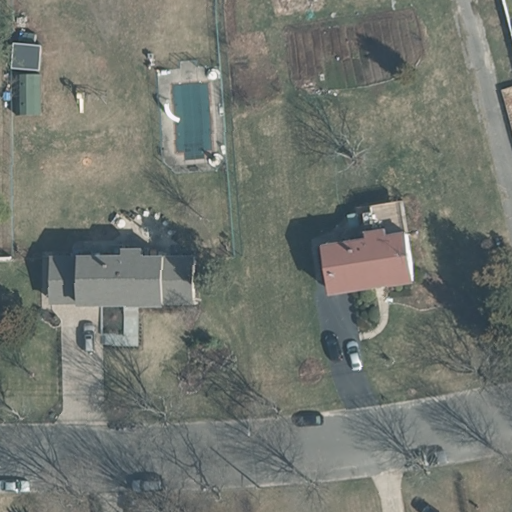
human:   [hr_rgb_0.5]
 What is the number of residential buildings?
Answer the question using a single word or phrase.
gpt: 2

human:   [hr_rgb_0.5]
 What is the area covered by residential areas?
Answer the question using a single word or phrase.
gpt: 9196m2

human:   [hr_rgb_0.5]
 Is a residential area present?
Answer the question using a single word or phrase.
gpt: yes

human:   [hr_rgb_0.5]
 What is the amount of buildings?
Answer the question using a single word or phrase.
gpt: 2

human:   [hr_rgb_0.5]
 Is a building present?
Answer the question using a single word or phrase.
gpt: yes

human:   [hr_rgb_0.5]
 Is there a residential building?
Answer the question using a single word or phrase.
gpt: yes

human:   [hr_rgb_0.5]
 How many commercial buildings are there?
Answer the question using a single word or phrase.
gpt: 0

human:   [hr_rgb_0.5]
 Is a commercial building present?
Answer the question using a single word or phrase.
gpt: no

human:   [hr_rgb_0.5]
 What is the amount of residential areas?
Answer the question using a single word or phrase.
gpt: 1

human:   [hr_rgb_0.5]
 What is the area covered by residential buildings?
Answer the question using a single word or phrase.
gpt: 476m2

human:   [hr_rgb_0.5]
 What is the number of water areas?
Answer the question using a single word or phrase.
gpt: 0

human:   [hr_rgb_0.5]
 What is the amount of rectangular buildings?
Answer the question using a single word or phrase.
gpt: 0

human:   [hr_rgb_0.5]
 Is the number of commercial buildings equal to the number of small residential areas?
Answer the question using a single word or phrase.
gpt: yes

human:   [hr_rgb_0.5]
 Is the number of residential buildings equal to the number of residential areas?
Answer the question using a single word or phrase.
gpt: no

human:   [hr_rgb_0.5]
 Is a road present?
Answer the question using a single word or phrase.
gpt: yes

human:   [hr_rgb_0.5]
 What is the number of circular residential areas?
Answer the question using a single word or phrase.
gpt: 0

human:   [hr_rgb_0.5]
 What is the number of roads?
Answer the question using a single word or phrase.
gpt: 1

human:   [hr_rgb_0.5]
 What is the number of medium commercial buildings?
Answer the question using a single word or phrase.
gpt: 0

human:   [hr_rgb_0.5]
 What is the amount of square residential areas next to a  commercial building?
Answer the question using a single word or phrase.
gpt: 0

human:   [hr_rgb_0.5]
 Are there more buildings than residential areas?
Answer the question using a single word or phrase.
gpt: yes

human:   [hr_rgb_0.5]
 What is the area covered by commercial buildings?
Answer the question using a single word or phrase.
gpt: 0m2

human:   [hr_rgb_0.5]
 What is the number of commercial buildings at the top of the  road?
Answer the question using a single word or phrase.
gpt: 0

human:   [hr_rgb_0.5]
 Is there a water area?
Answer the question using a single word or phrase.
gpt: no

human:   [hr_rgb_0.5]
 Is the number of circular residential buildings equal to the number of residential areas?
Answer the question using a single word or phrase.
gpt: no

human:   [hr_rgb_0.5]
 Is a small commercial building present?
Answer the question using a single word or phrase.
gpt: no

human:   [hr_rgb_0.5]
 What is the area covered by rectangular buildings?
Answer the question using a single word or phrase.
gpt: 0m2

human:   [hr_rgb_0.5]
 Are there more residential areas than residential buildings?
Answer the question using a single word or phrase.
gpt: no

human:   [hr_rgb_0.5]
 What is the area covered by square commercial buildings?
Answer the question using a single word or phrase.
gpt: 0m2

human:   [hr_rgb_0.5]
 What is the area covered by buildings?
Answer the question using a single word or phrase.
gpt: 476m2

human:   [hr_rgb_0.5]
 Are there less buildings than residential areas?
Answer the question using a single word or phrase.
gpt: no

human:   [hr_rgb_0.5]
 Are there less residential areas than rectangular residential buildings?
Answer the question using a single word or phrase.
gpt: no

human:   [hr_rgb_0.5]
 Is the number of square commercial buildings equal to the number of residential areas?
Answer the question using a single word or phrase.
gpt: no

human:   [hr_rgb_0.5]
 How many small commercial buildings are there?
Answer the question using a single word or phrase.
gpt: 0

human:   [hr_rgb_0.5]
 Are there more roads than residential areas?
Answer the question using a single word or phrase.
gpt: no

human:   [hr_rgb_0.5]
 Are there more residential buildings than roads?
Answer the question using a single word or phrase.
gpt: yes

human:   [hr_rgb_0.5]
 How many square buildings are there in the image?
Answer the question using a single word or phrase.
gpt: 0

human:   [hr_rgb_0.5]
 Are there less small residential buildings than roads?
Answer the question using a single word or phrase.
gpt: yes

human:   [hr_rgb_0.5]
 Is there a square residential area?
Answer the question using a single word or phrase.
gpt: no

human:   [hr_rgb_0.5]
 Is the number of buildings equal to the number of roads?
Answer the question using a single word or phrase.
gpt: no

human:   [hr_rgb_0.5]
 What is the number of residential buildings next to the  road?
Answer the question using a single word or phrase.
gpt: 2

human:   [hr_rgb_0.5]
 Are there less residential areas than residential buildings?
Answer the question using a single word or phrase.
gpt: yes

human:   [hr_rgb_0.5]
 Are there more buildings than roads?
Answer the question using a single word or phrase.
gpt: yes

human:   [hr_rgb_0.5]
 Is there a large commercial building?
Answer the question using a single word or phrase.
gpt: no

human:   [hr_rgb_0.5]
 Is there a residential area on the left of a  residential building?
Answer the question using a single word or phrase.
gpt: yes

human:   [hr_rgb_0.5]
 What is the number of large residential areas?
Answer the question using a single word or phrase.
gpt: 1

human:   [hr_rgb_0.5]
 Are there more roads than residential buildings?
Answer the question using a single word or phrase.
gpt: no

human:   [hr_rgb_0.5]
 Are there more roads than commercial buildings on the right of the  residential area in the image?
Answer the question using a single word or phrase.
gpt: yes

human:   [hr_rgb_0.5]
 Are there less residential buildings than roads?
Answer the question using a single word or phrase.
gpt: no

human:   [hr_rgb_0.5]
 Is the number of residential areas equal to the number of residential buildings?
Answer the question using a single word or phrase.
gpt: no

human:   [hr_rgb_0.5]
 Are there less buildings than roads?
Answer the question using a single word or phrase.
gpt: no

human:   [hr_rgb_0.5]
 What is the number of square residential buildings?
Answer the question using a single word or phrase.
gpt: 0

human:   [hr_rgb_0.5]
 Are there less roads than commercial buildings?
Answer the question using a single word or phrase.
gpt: no

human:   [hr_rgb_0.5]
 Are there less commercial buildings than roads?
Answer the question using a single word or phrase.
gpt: yes

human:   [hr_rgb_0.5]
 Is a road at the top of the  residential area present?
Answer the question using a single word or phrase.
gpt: no

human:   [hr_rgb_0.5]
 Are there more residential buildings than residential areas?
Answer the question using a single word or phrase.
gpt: yes

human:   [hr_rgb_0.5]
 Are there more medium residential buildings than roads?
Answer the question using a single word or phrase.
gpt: yes

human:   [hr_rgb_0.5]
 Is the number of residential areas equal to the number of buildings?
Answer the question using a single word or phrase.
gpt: no

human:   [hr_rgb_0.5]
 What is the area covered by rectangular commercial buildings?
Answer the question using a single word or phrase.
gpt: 0m2

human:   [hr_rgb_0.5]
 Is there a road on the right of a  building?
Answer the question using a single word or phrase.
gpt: no

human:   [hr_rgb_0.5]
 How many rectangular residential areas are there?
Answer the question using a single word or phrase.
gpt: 0

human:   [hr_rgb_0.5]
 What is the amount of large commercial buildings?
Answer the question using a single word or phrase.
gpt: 0

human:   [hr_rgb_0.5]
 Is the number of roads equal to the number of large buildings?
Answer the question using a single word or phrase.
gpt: no

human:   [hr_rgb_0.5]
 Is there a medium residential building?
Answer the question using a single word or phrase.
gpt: yes

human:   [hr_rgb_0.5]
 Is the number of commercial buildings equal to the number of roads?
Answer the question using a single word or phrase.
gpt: no